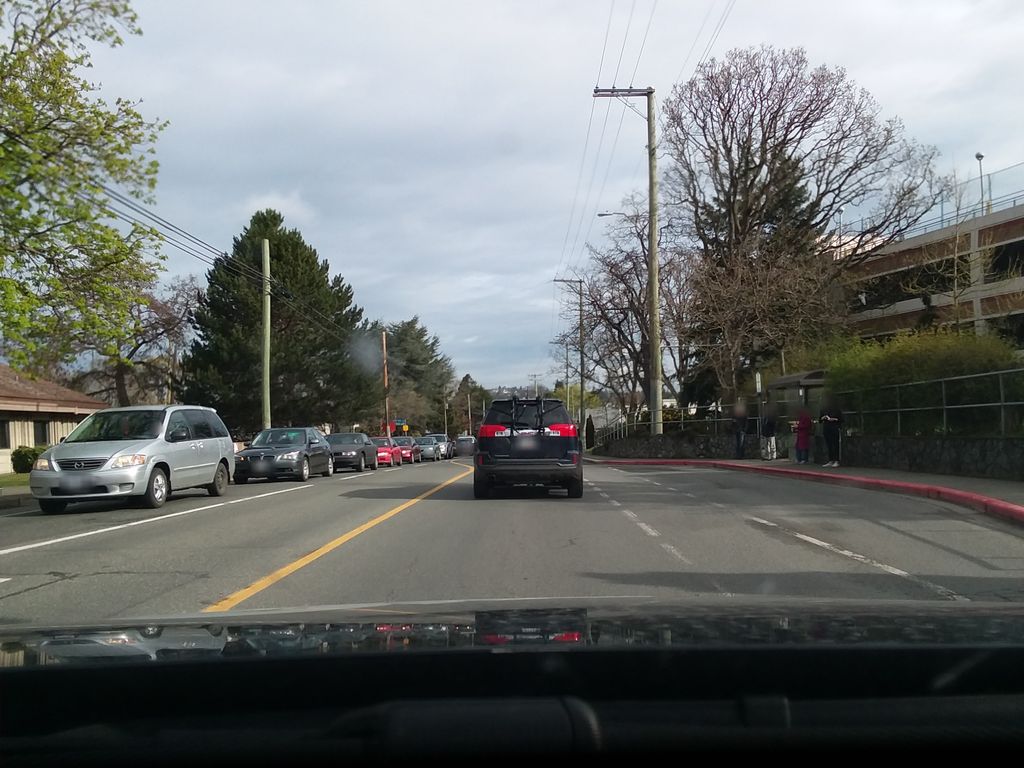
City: victoria